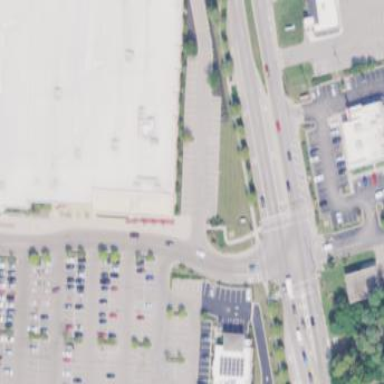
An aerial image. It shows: Retail area.